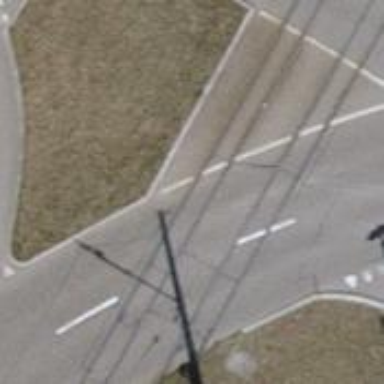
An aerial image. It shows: Railway crossing with traffic signals.